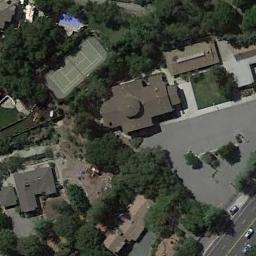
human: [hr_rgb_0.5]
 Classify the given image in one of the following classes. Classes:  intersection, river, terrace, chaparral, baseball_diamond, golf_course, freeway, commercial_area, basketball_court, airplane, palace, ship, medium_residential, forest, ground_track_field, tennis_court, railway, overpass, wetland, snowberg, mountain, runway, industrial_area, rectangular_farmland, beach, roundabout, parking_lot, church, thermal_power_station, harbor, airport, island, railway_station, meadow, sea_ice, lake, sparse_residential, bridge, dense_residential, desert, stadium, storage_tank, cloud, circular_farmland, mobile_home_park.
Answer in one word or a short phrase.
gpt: tennis_court